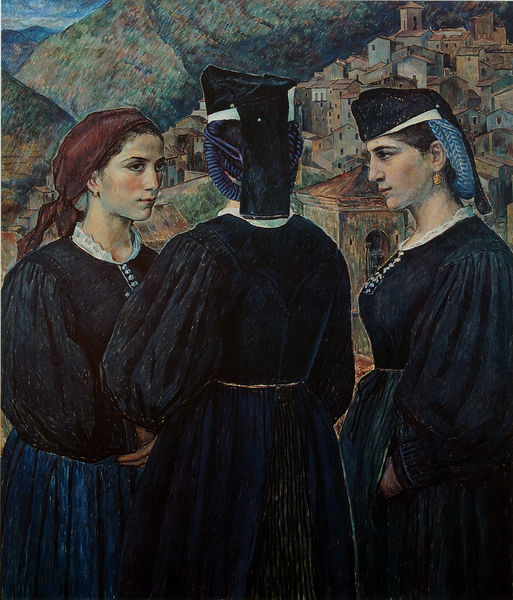
Titel: Drei Mädchen von Scanno, Italien
Künstler: August Bresgen
Standort: Privatbesitz
Institution: Privatbesitz
Schlagwörter: berg, blau, dunkel, hand, himmel, meer, schatten, wolken, frauen, grün, landschaft, menschen, mädchen, stadt, abend, fenster, frankreich, frau, haar, hintergrund, kleid, kleider, licht, mund, nacht, nase, ohr, ohrring, profil, rücken, schmuck, schwarz, tür, weiss, blick, gebäude, gürtel, haus, rot, tuch, gespräch, rock, mützen, augen, gesicht, kragen, spitze, stein, steine, hände, portrait, porträt, öl, horizont, häuser, hügel, natur, haare, tücher, drei, ohrringe, spitzen, tal, taille, sommer, italien, unterhaltung, röcke, berge, gebirge, kette, dorf, dächer, mauer, ziegel, linien, herbst, ausdruck, ölgemälde, kopftuch, ernst, finster, knöpfe, frühling, striche, tor, türme, hinten, hauben, tracht, mauern, drei frauen, ansichten, besprechung, dunkeld, trio, üster